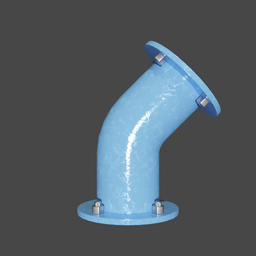
Label: tools